Question: I have a very simple calculation for the delay over a simple link and i do not understand a part in the solution.
Consider that:
I have a 10Mbps line, 200.000.000 m/s cable speed, 2.000 km distance, and 8.000 bytes file.
The solution is this:

---
I do not understand why an extra '8' is added in 'L' and an extra '10' is added in 'C'. Can someone please explain it to me?
I searched it on Google and i could not find an answer, although i assume that this is something basic (maybe i don't know how to search properly :p)
Thanks in advance.
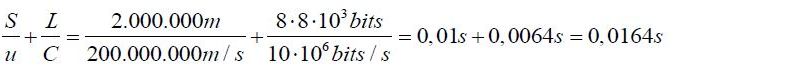
Answer: Simple maths i guess
- - - -
So in conclusion
- -
Hope I helped you with MATH ;)